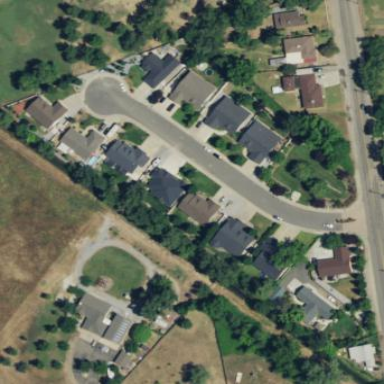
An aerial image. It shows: Residential area within neighborhood.